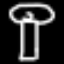
Label: mushroom